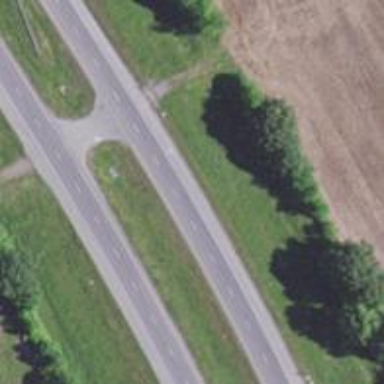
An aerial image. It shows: Trunk highway with expressway features.